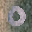
Label: 0